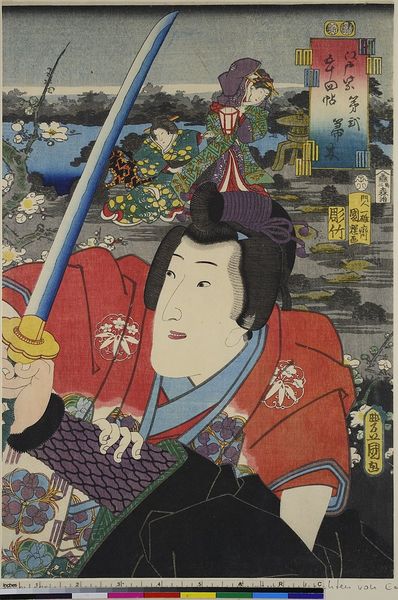
Titel: Der Schauspieler Iwai Kumesaburo III in Hahakigi, Blatt 2 aus der Serie: Die 54 Kapitel des Edo Violett
Künstler: Utagawa Kunisada
Standort: Hamburg
Institution: Museum für Kunst und Gewerbe Hamburg
Schlagwörter: kampf, blüten, theater, holzschnitt, japan, druckgraphik, druckgrafik, schwert, literatur, china, zeit, schauspieler, farbholzschnitt, schauspielerin, kabuki, edo, reproduktionen, chinesische schriftzeichen, druckerzeugnisse, theateraufführung, ukiyo, genji, monogatari